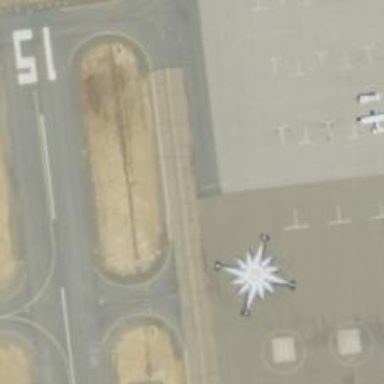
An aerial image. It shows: Image of taxiway at airport.